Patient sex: F
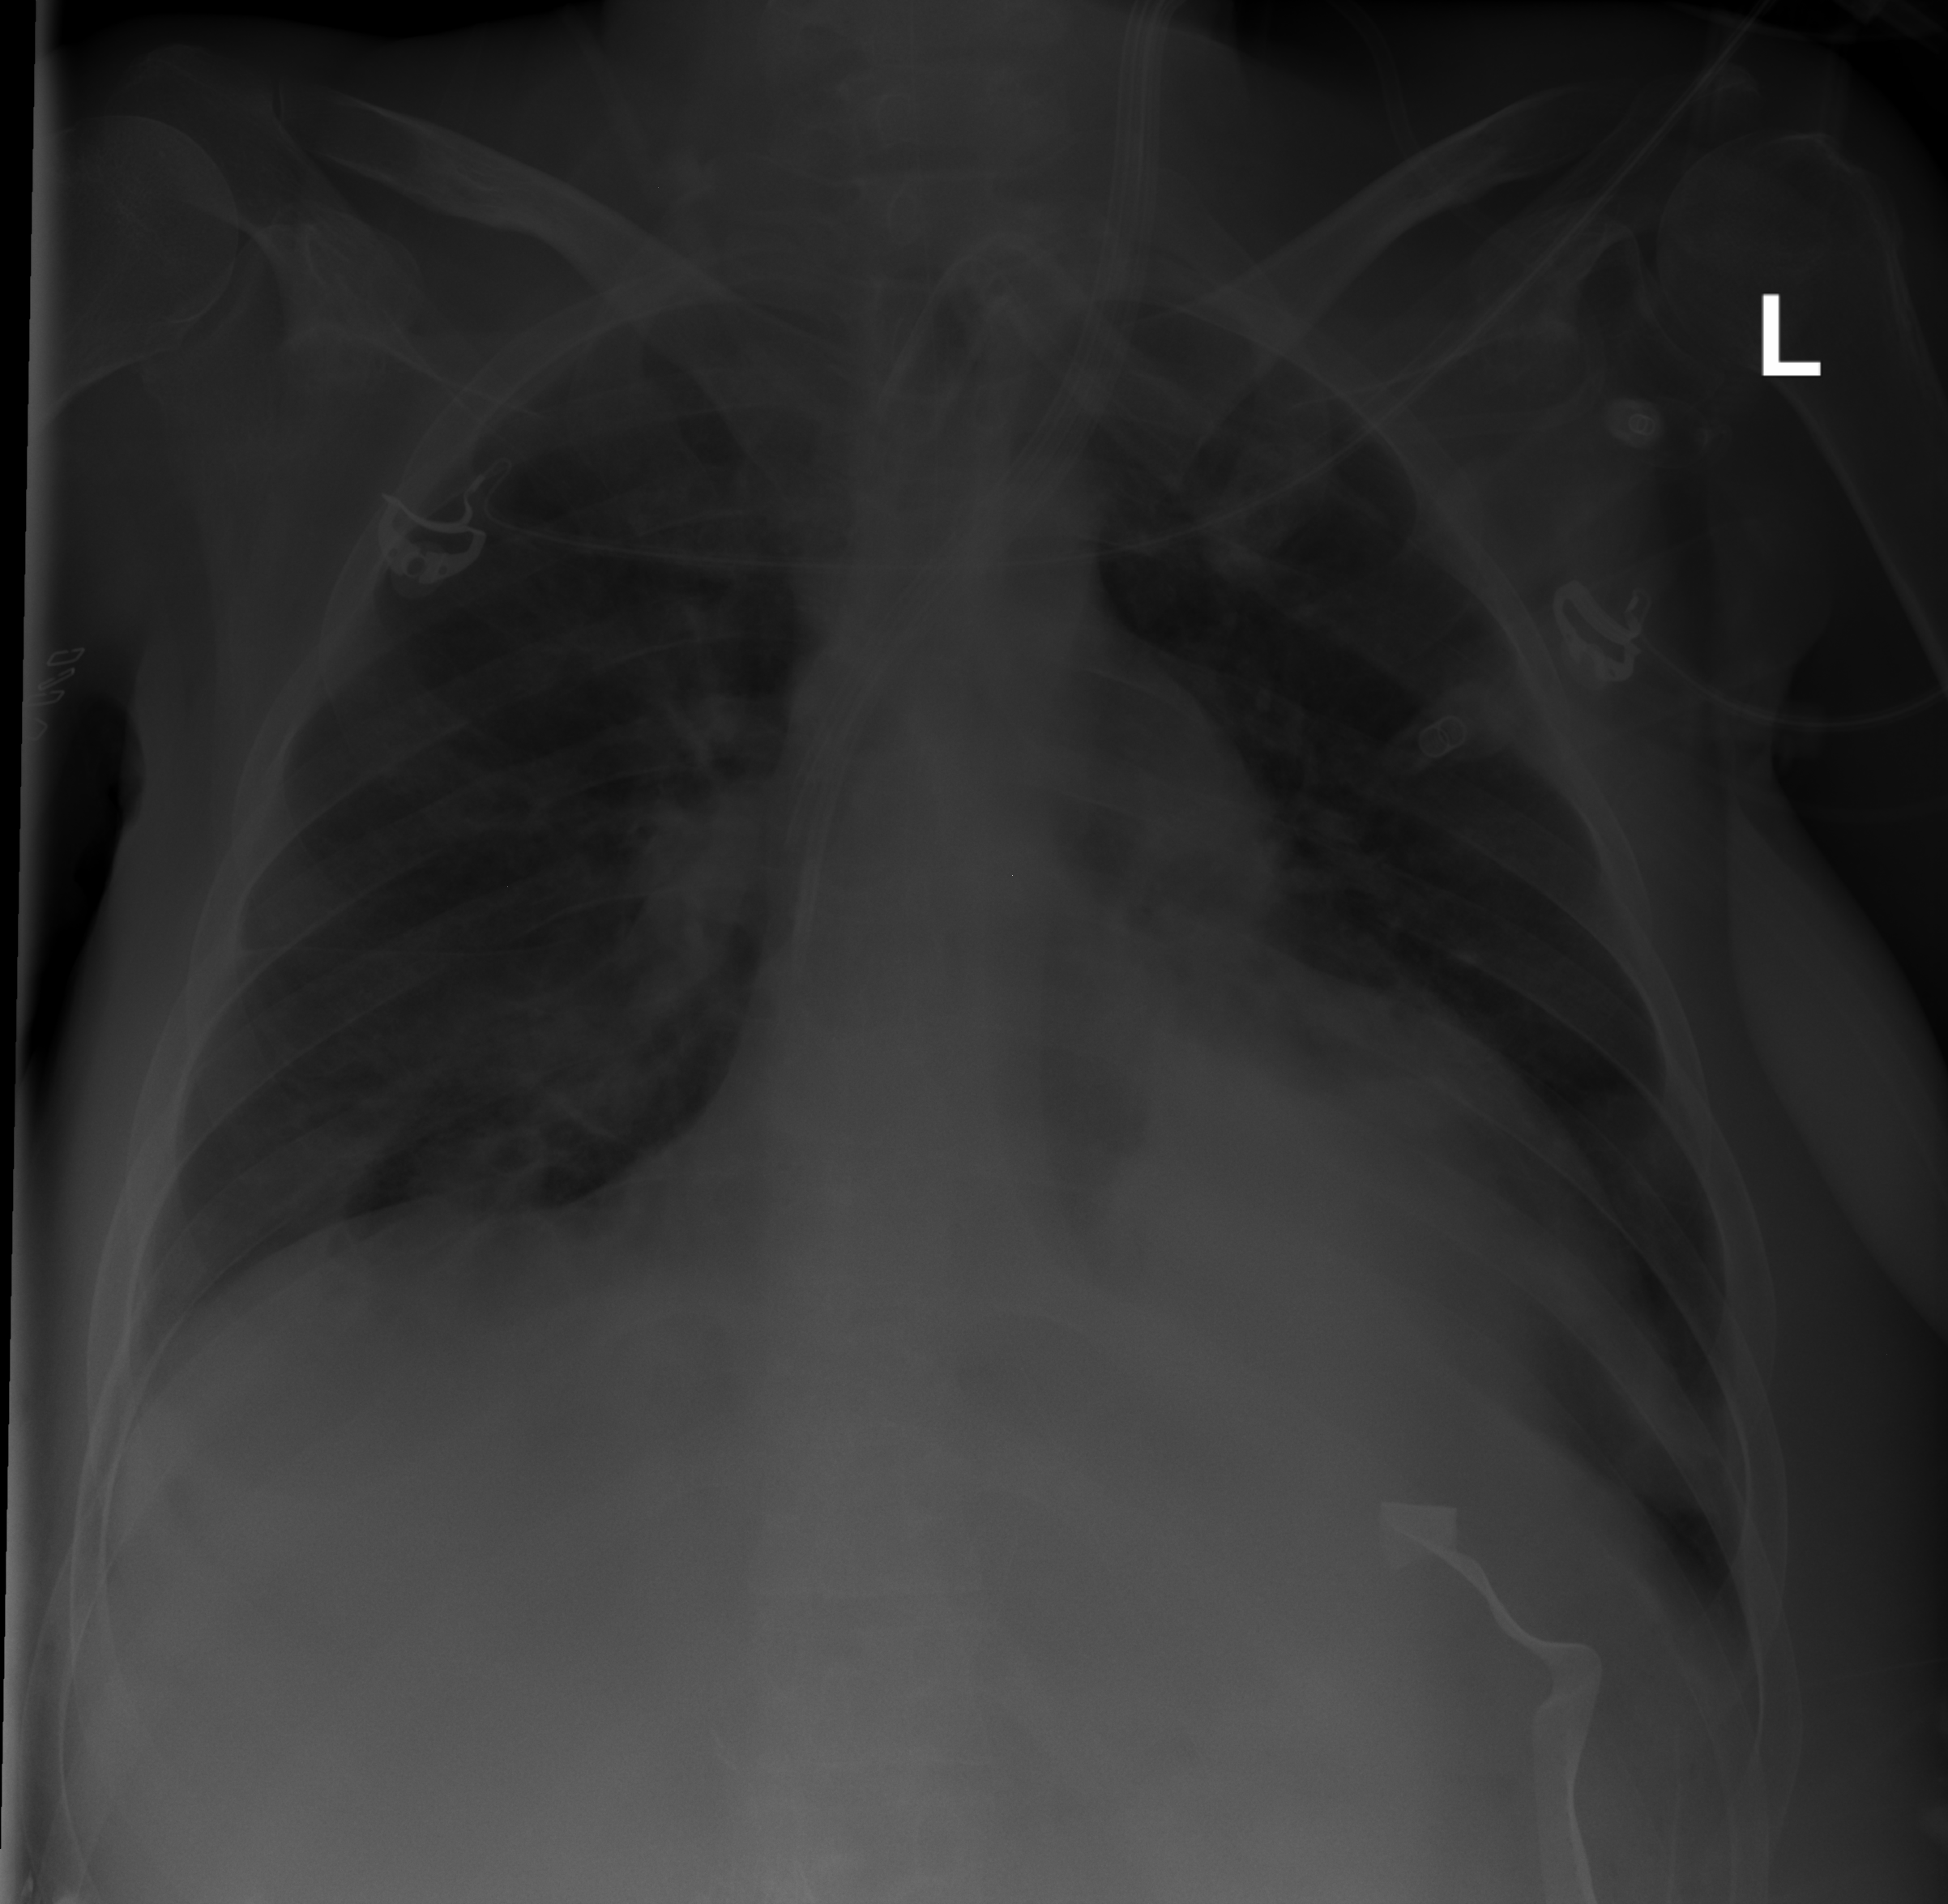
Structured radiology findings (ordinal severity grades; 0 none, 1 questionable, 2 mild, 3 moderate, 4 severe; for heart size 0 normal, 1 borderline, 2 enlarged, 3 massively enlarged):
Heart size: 2
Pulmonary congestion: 0
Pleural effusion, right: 0
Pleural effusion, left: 2
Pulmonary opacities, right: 0
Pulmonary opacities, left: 0
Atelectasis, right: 2
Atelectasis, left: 2